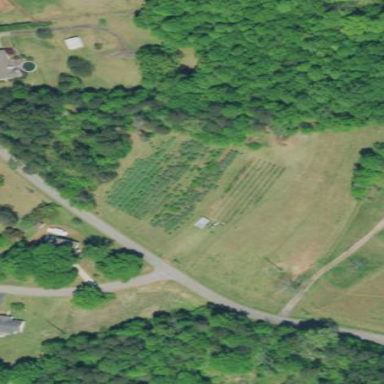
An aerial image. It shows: Orchard filled with blueberry plants.